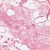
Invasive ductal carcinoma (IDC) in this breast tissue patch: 0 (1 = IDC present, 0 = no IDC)